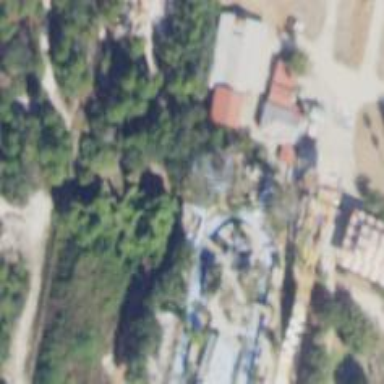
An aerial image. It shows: Water slide attraction.